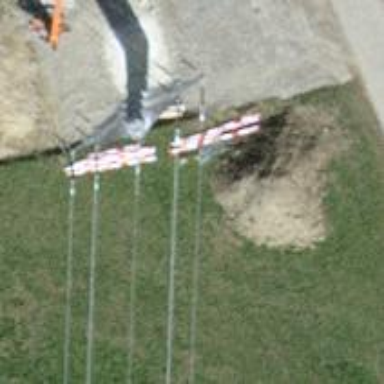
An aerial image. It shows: Power pole.